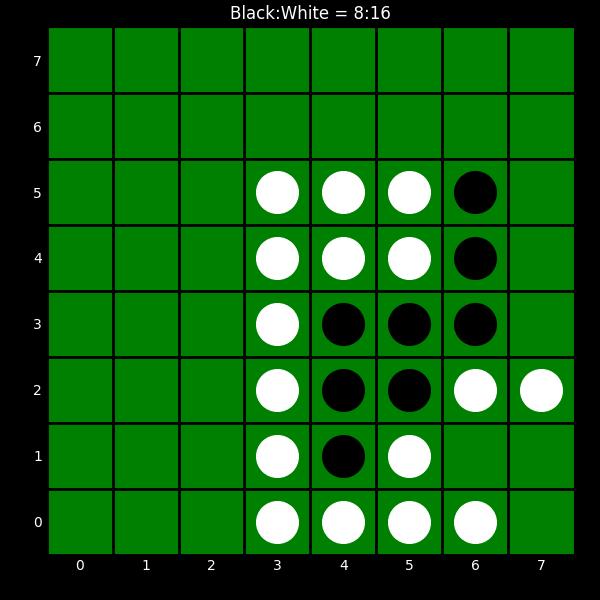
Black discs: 8
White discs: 16